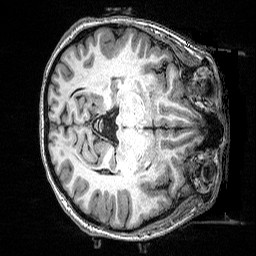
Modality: T1w
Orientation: axial
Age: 23
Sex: female
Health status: healthy
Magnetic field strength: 3 T
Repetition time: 2.53 s
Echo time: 0.00331 s